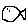
Label: fish